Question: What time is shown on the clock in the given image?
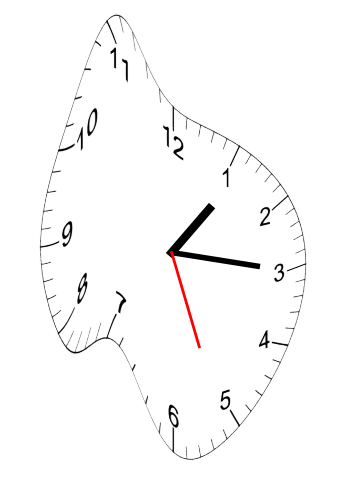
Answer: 01:15:26